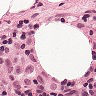
Metastatic tissue present: no